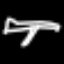
Label: airplane